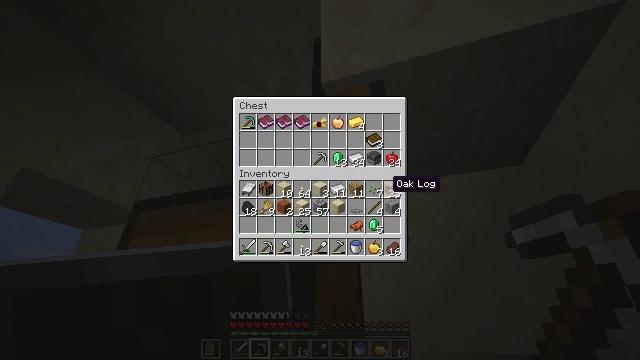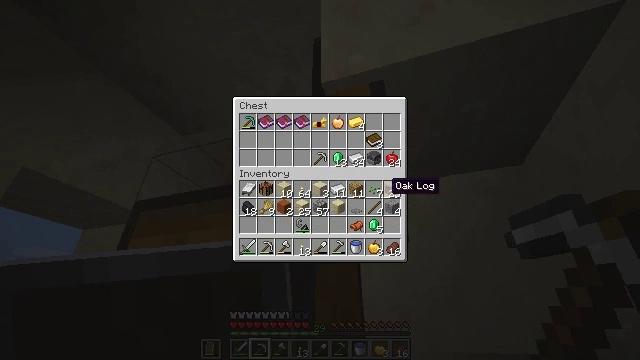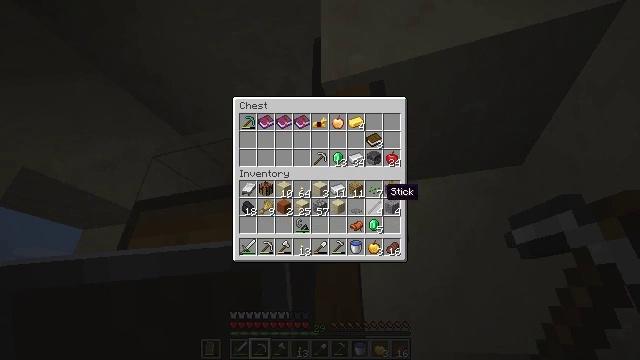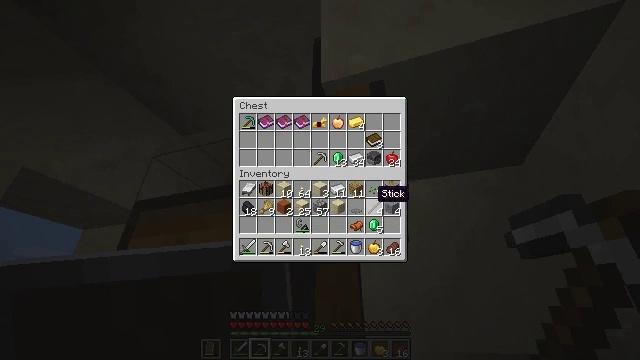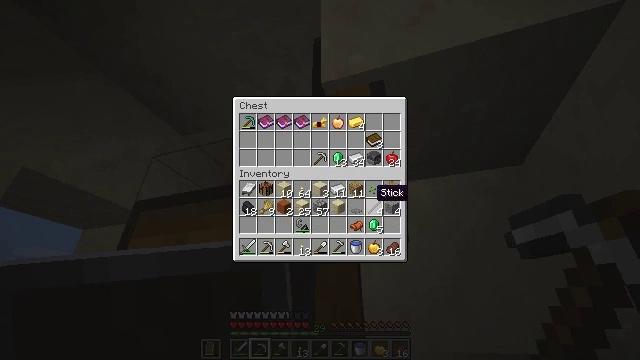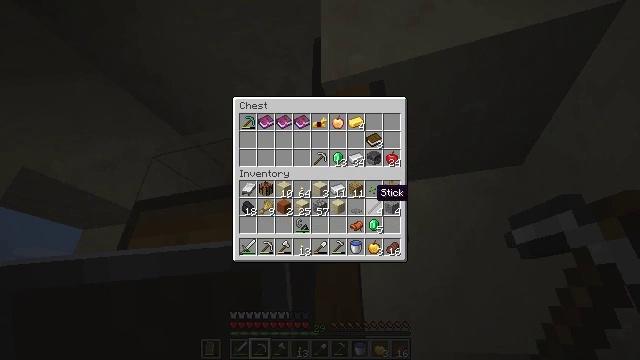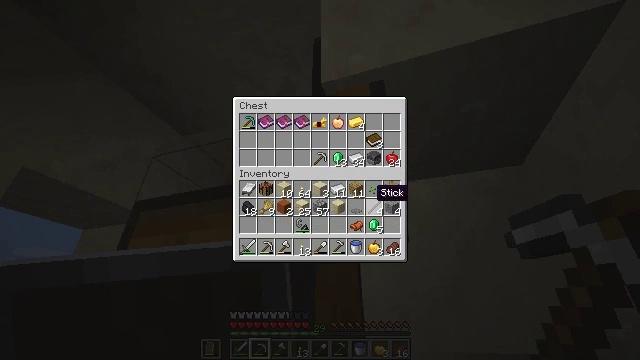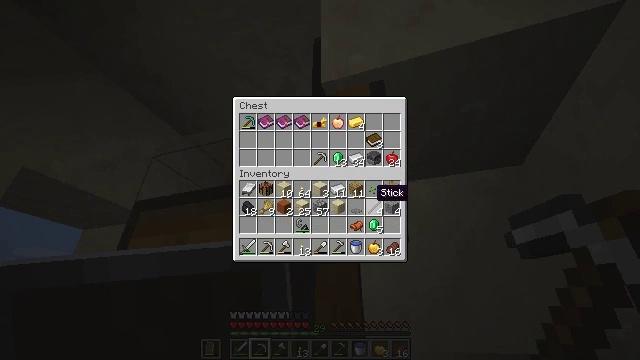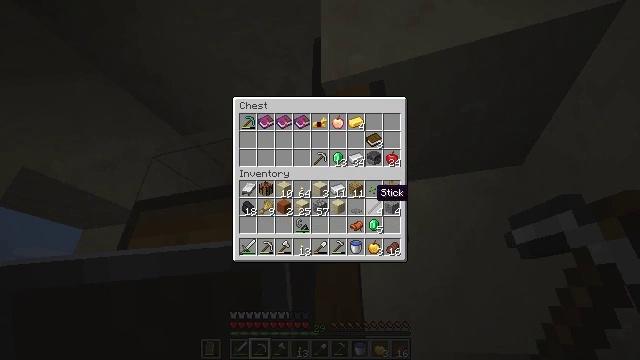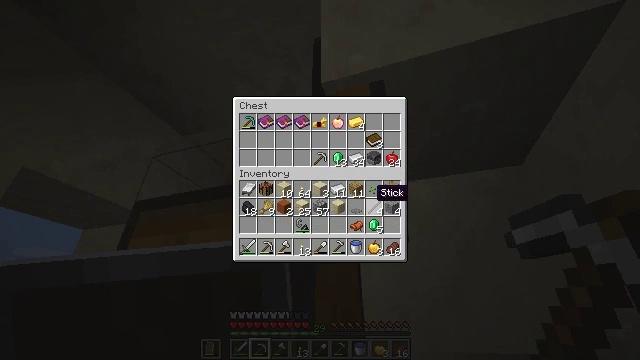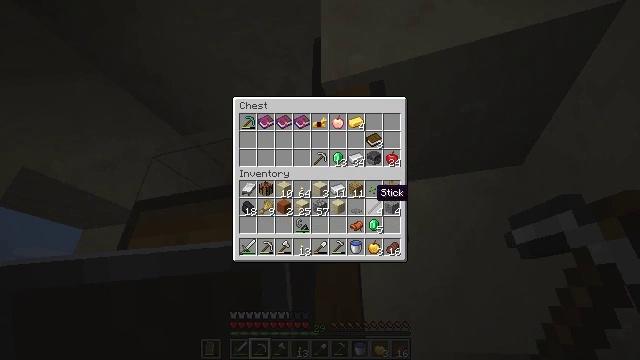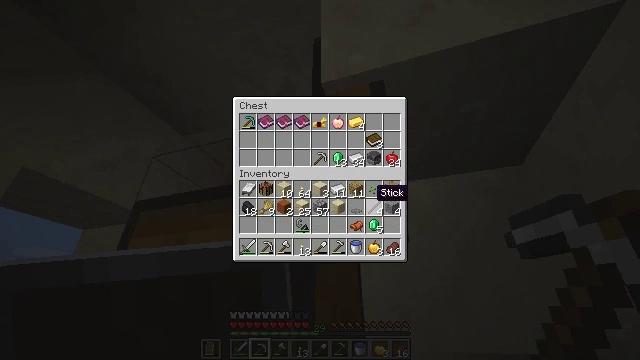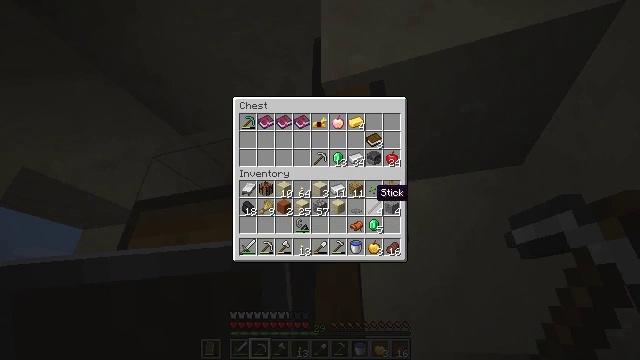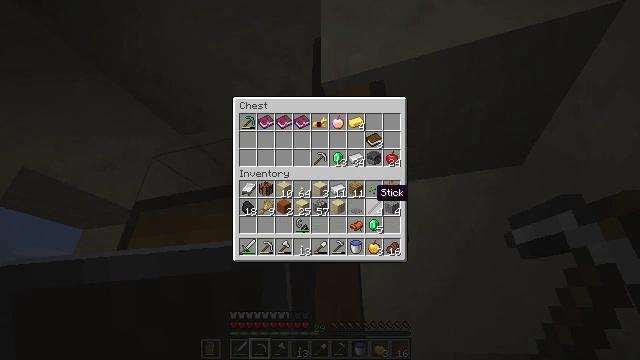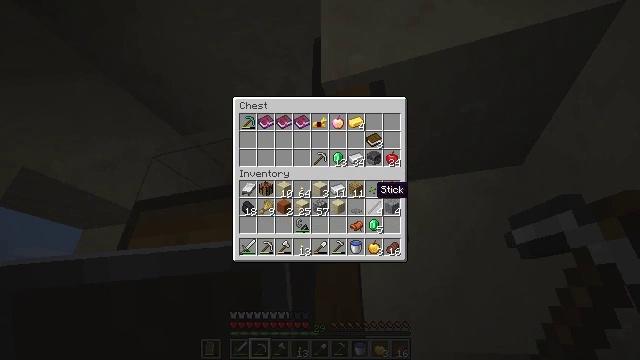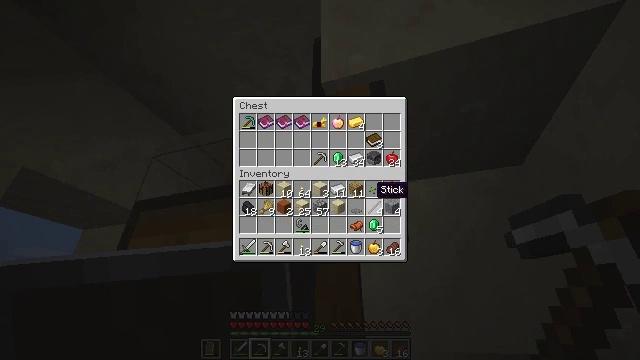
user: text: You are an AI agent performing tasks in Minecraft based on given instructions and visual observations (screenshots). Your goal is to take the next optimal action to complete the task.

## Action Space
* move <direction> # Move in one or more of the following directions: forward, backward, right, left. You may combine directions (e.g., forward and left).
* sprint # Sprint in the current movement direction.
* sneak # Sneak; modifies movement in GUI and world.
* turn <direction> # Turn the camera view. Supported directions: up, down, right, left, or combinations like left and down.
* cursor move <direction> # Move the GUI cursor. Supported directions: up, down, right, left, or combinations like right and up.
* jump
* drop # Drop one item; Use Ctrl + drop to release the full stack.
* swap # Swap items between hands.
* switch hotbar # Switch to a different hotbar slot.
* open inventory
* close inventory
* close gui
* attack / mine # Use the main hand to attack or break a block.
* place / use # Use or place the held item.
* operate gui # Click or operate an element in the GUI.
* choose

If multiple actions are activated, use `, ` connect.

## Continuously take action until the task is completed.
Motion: motion action
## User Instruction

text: Remove a orange terracotta from the inventory.
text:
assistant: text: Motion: no_op
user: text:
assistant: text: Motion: no_op
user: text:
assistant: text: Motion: cursor move left
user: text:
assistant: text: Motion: no_op
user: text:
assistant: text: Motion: no_op
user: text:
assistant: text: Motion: no_op
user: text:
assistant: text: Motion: no_op
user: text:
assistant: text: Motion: no_op
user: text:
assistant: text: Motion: no_op
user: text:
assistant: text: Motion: no_op
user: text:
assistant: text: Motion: no_op
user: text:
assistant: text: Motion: no_op
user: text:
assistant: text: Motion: no_op
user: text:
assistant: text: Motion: no_op
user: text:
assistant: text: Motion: no_op
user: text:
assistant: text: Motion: no_op
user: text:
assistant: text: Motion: no_op
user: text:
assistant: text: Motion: cursor move down
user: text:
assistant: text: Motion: no_op
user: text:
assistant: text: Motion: no_op
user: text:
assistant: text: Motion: no_op
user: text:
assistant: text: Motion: no_op
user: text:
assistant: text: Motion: no_op
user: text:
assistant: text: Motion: no_op
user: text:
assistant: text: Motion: no_op
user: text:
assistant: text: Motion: no_op
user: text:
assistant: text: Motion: no_op
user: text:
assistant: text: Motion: no_op
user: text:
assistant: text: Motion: sneak
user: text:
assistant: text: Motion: sneak